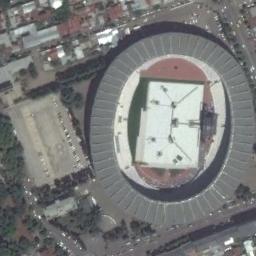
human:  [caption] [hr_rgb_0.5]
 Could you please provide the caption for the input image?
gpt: The stadium looks like a fan, With a blue roof on each side .

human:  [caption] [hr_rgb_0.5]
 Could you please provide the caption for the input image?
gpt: Oval stadium next to residential area, Parking lot and forest .

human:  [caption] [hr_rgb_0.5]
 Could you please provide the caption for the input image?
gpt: A lot of buildings are next to the stadium .

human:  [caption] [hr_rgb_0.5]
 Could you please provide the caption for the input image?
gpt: The stadium is next to some buildings and trees .

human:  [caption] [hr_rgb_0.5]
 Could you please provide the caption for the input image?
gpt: There are some buildings and green trees near the stadium .